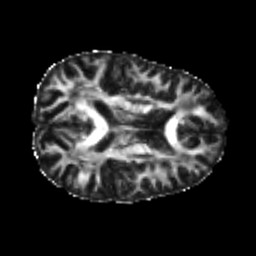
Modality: FA
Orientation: axial
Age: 25
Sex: male
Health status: healthy
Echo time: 0.074 s